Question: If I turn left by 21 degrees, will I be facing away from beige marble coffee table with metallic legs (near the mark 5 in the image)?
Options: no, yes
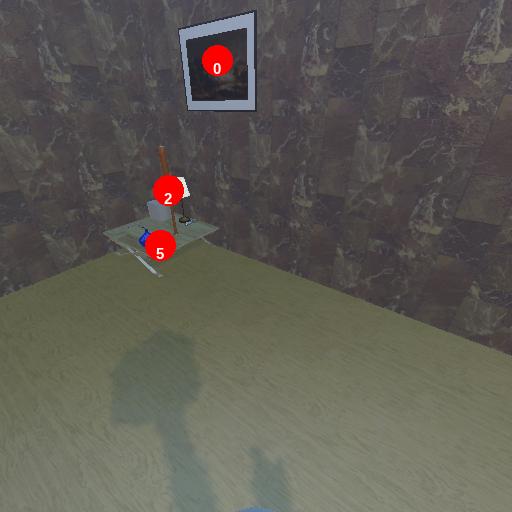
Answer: no